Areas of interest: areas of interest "China Media Group (Guanghua Road Office Area)"
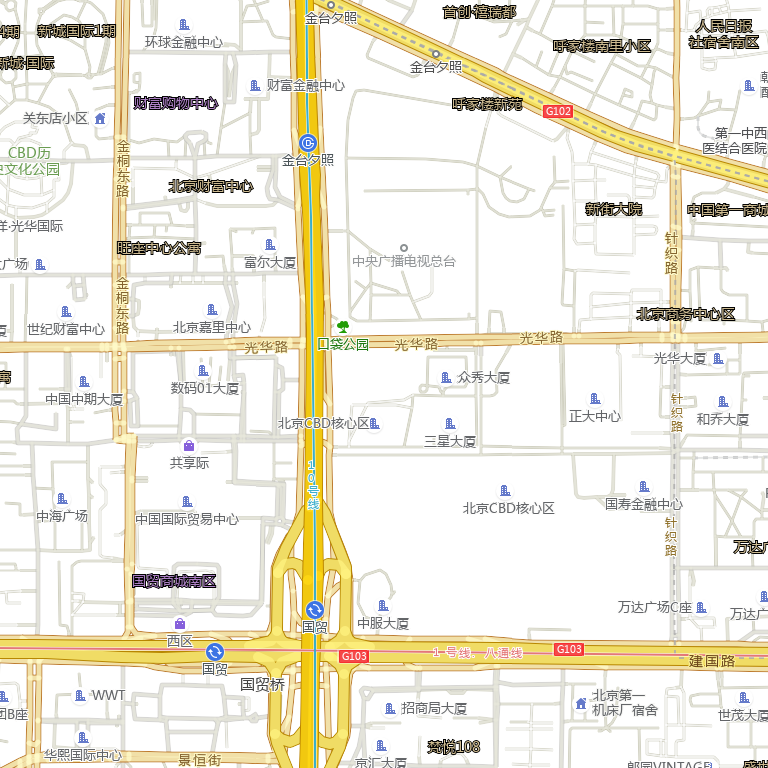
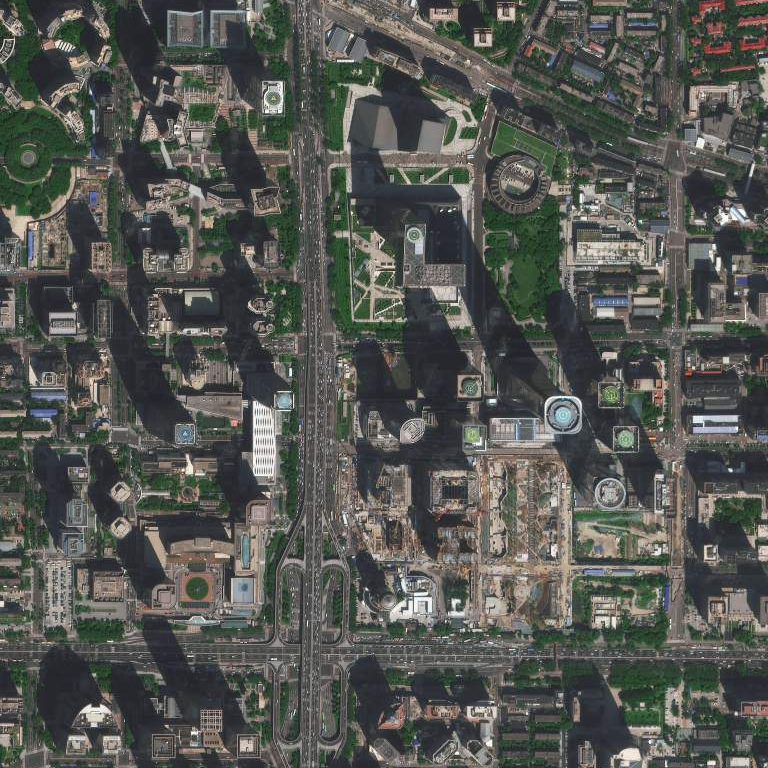